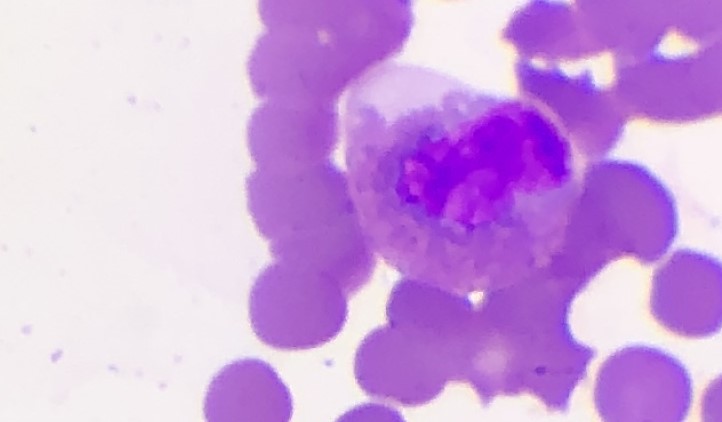
White blood cell type: Eosinophil